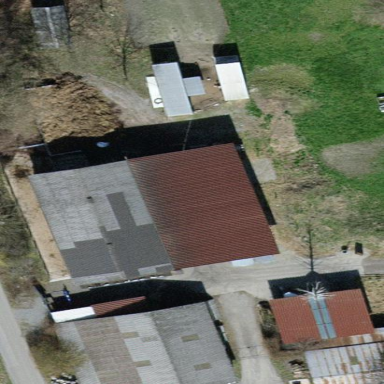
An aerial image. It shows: Warehouse.